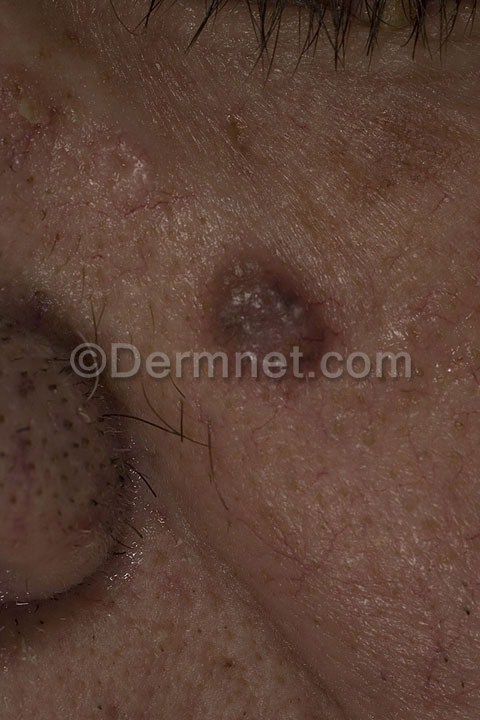
Disease: Actinic Keratosis Basal Cell Carcinoma and other Malignant Lesions